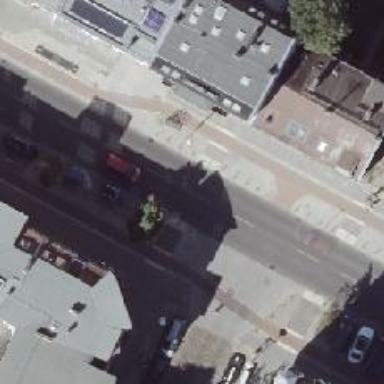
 and there are lane markings on the road. There is cycle track on both sides and parking on the right side of the street."